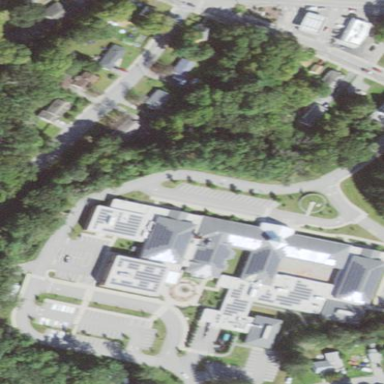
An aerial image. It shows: School.